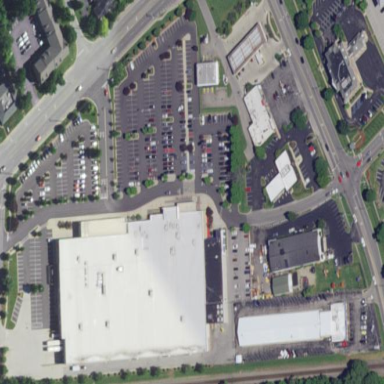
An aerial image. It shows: Retail area.